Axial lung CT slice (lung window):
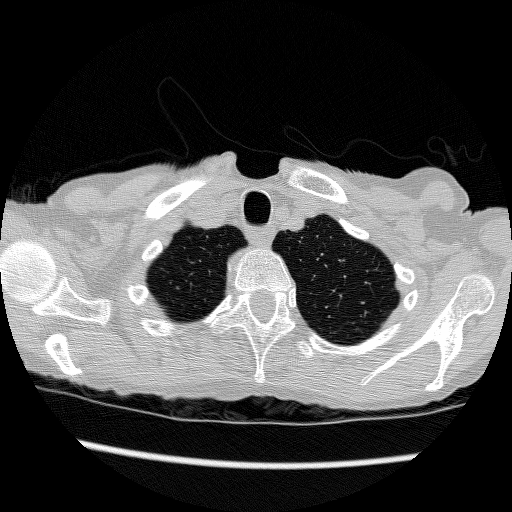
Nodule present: no